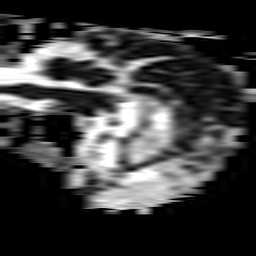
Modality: ADC
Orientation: sagittal
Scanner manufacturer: philips
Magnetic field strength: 3 T
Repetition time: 3.08 s
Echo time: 0.076 s